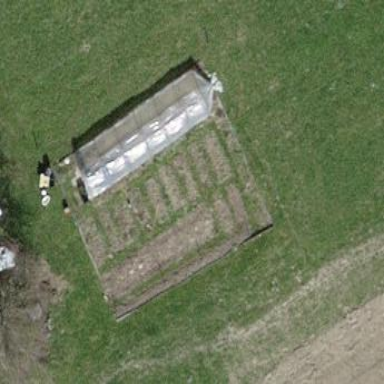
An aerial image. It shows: Area dedicated to greenhouse horticulture.